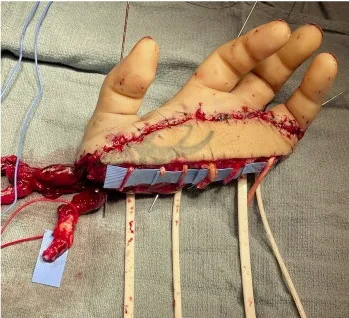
(A) 0.045-inch K-wires placed down each of the amputated digits in a retrograde fashion.
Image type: medical_photograph (other_medical_photograph)